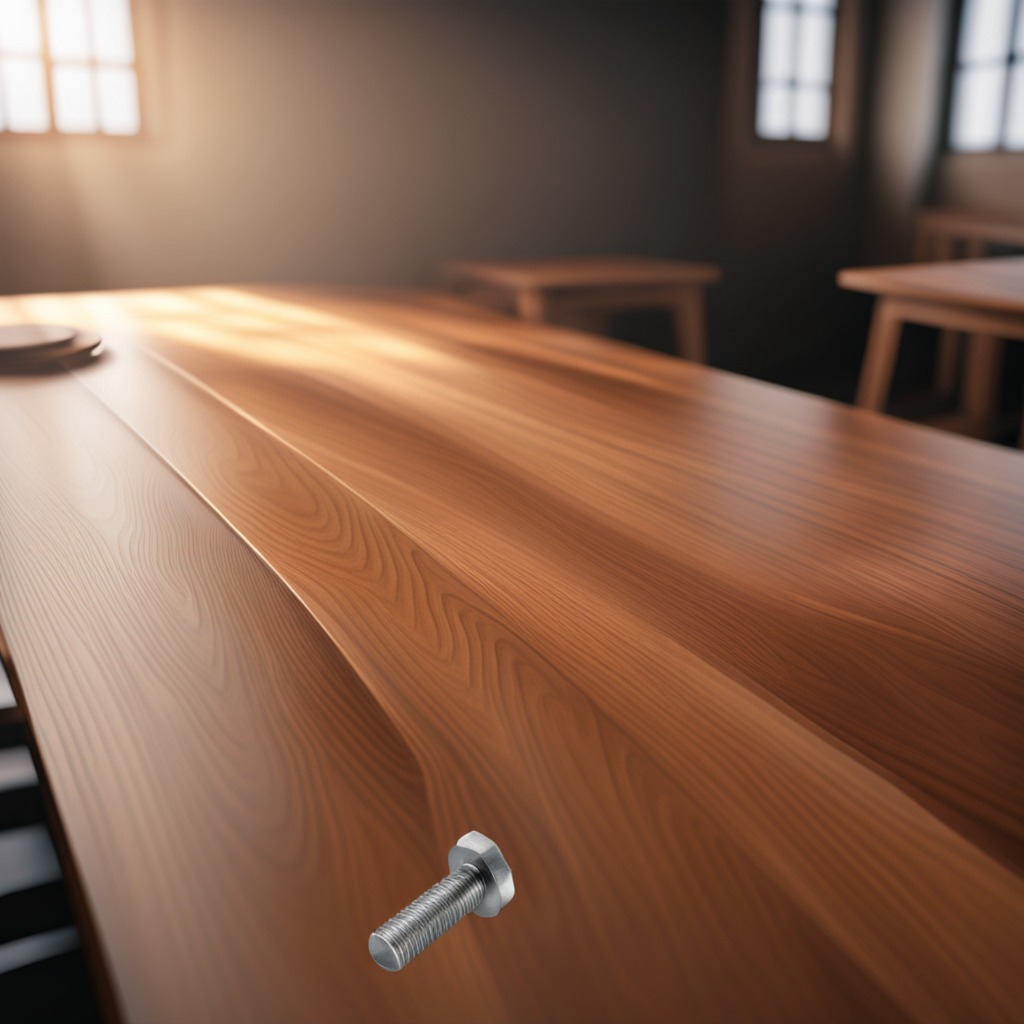
A metal screw is lying on the wooden table in a carpentry studio.